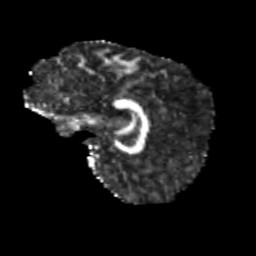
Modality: FA
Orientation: sagittal
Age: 13
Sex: female
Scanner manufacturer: siemens
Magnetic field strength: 3 T
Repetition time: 3.8 s
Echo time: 0.07 s